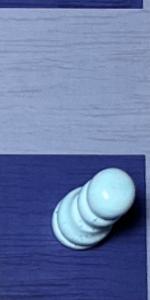
Label: Pawn_White